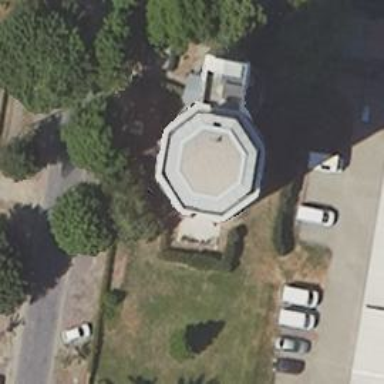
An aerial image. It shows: Residential building with water tower nearby.